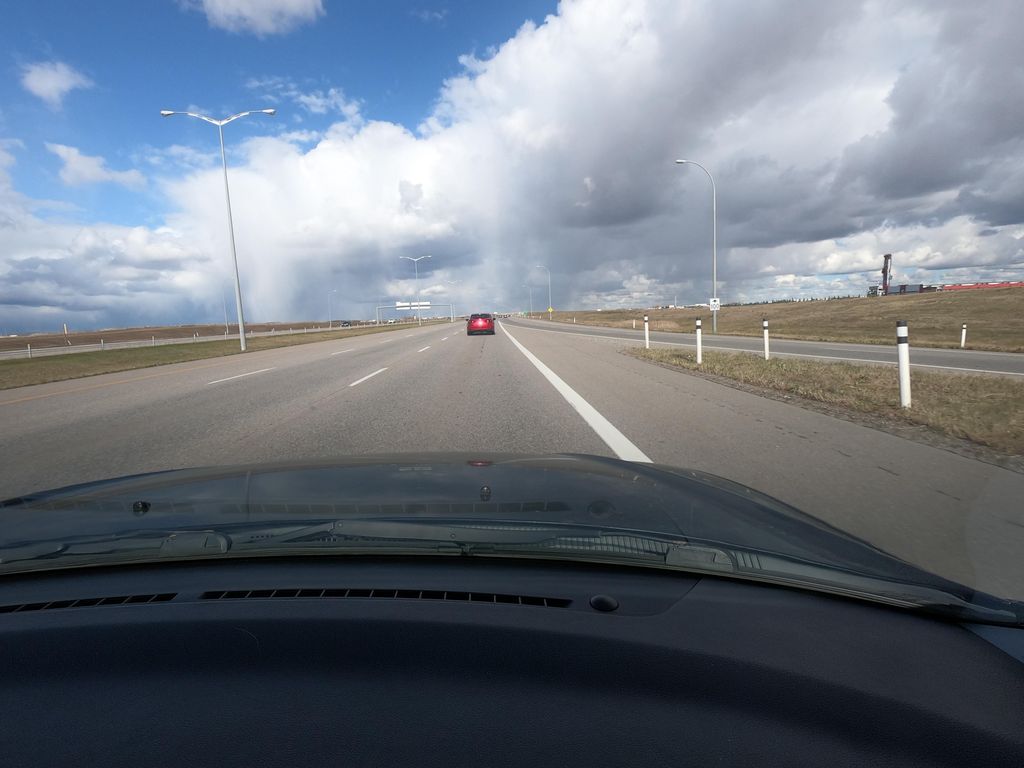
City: calgary